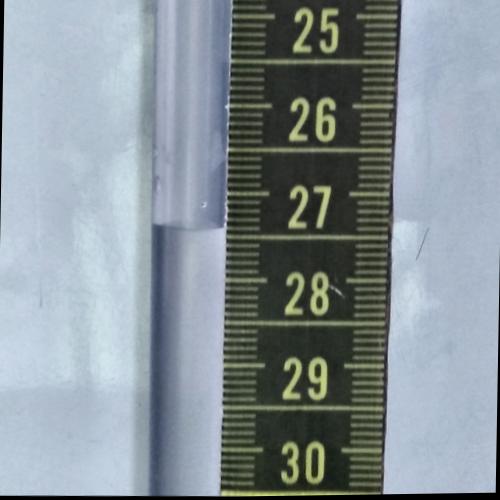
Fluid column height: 27.4 cm